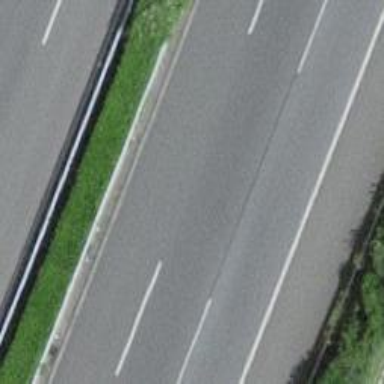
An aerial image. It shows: Asphalt motorway.